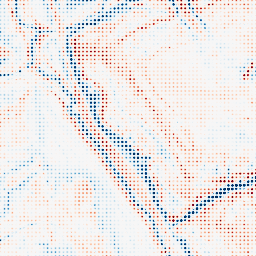
Category: edge_preserving
Decomposition family: bilateral
Decomposition parameters: d: 21
sigma_color: 150
sigma_space: 50
Upsampling method: sinc_blackman
Upsampling parameters: scale: 8
kernel_size: 4
Upsampling scale: 8